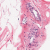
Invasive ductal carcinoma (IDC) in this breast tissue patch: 0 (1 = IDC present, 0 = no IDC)